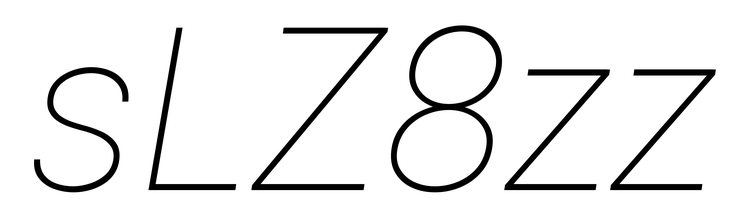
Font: Roboto-Italic_Thin_Italic